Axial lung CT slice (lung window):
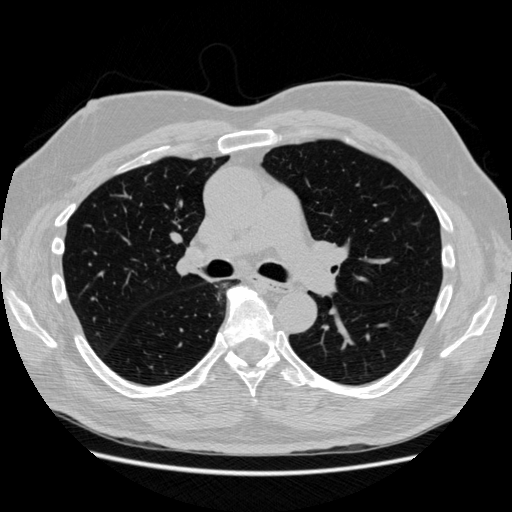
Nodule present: no